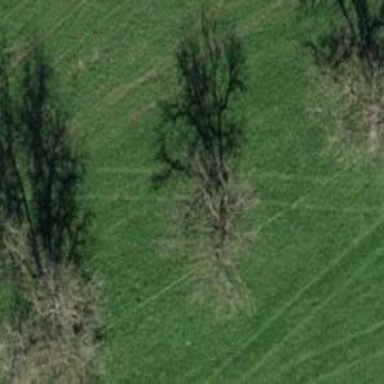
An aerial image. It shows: Beautiful tree in nature.